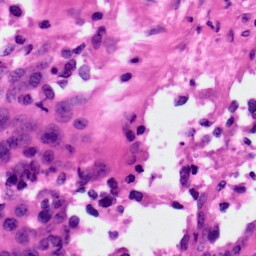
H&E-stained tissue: Ovarian